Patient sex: M
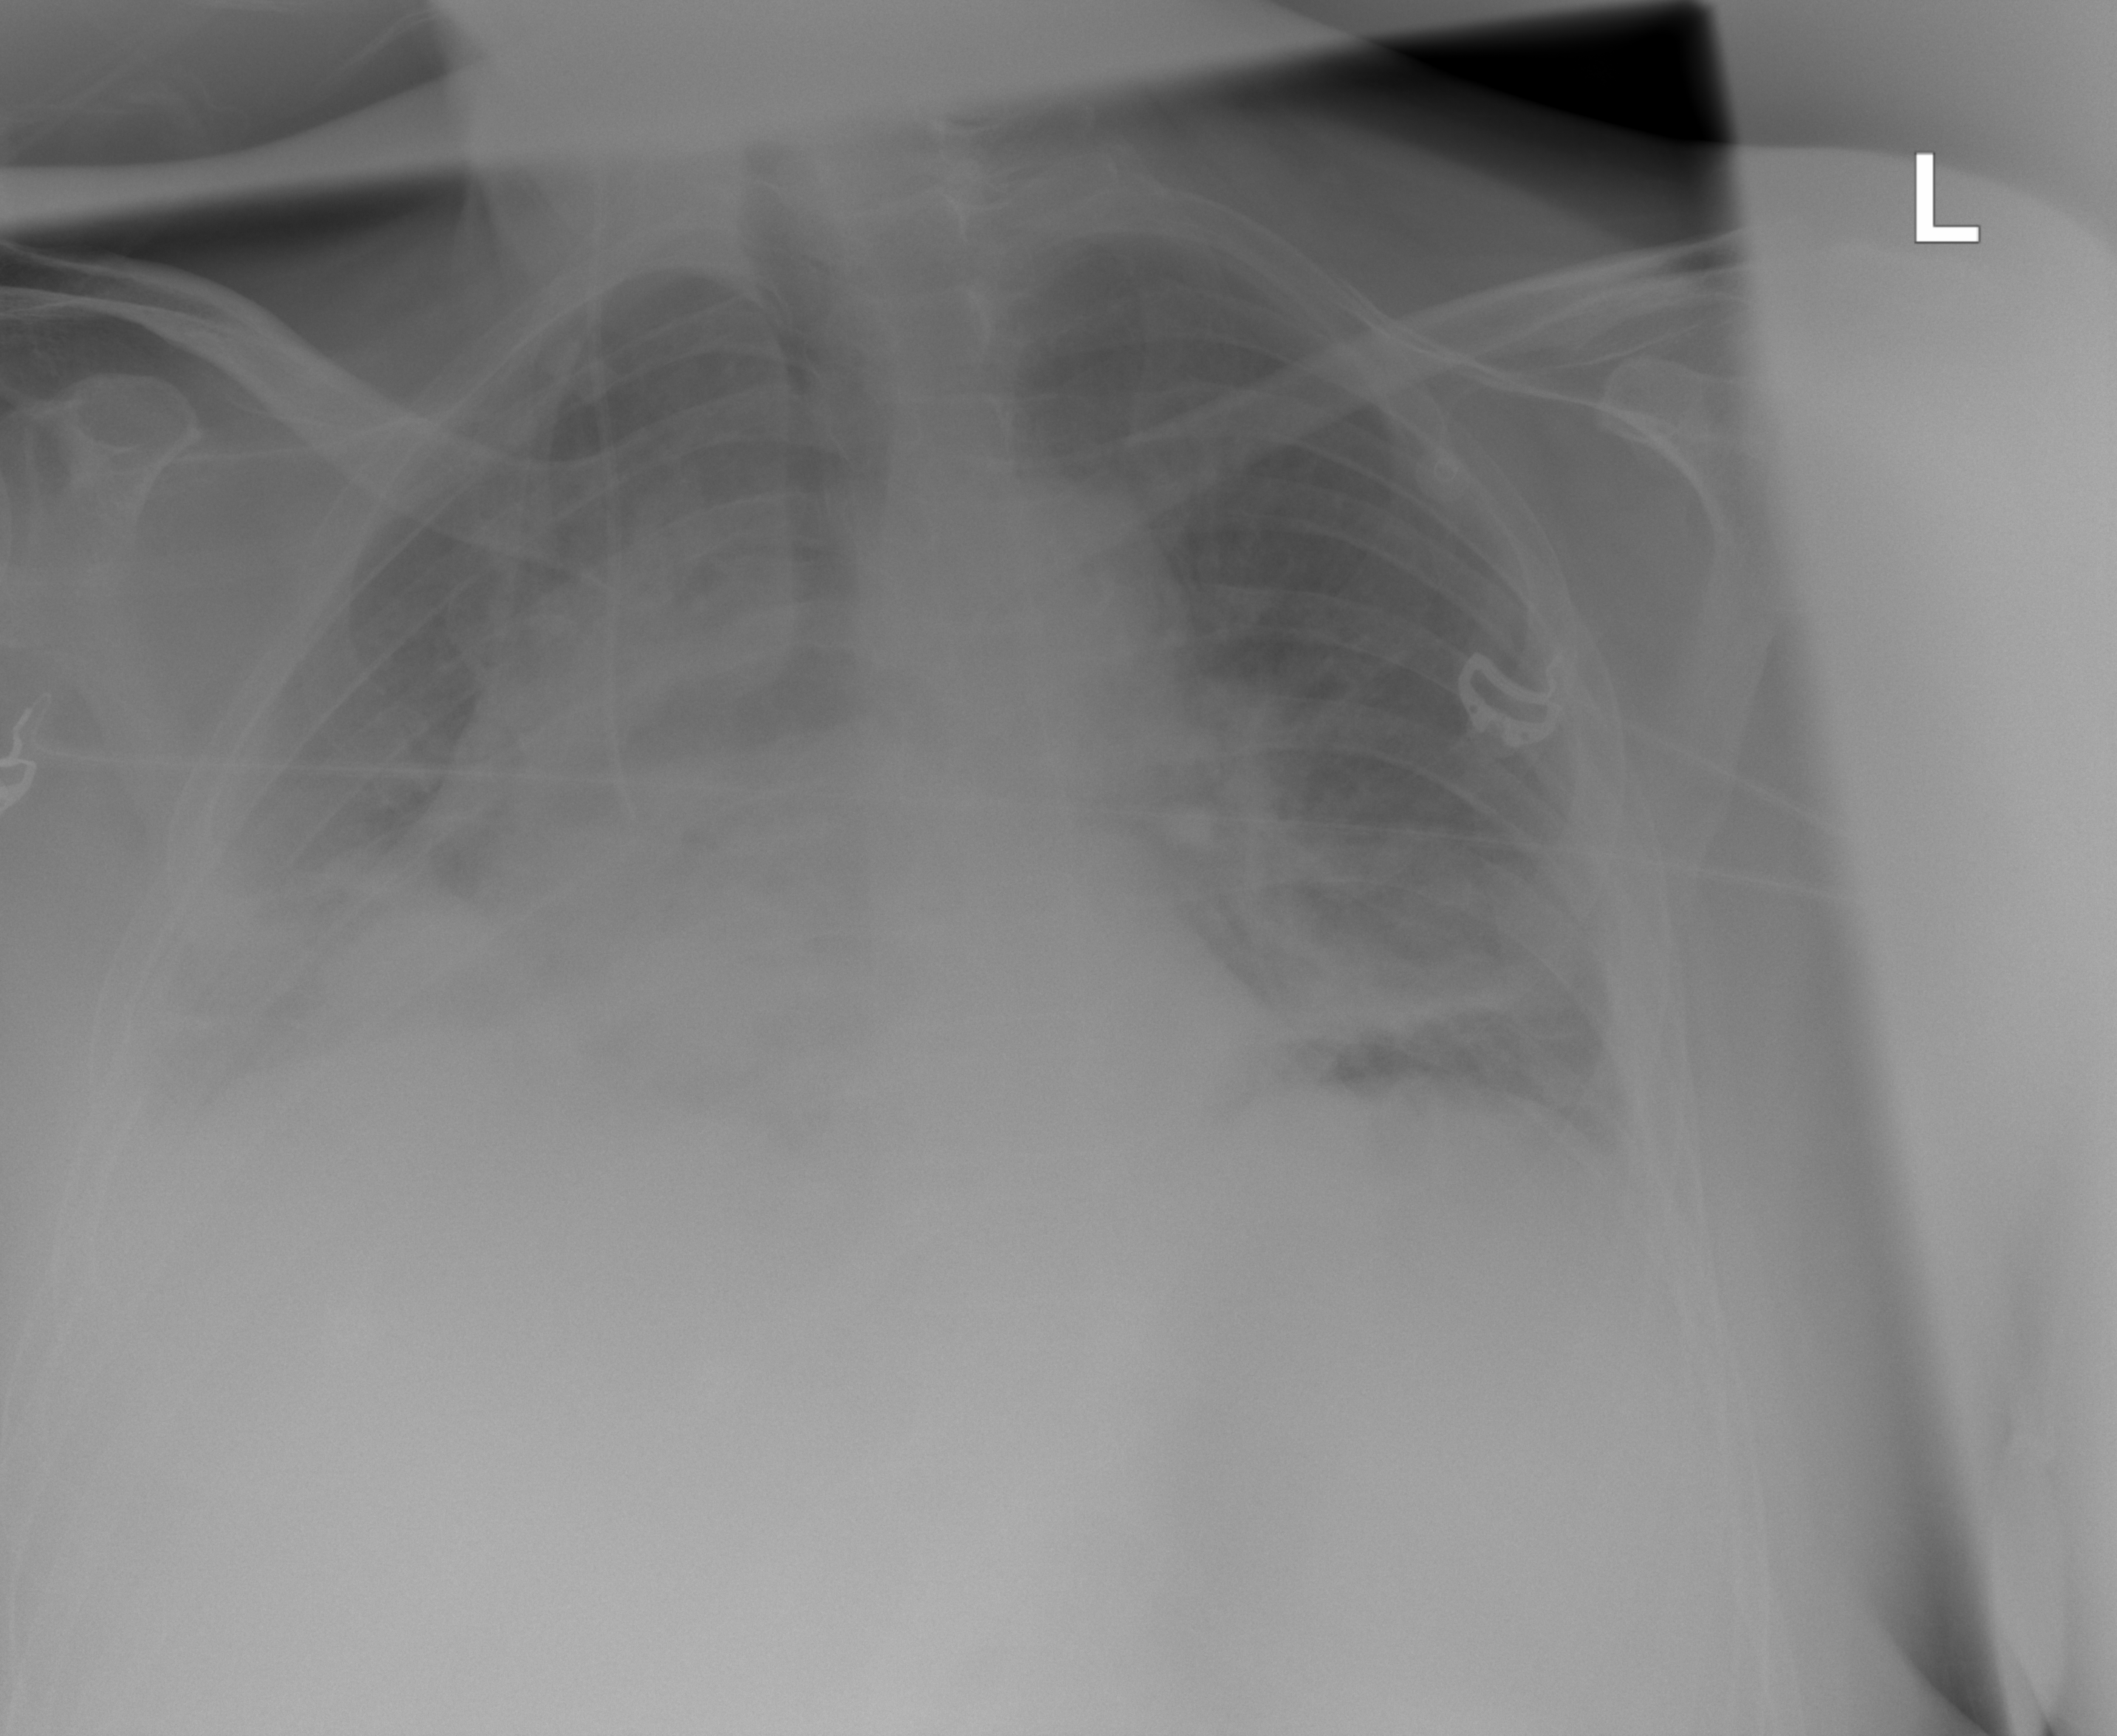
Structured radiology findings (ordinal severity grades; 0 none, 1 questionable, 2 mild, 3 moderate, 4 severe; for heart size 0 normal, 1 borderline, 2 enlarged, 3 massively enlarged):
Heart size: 3
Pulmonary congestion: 3
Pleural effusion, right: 3
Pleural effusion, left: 2
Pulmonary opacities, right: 2
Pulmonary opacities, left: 2
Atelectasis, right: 3
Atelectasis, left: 2